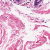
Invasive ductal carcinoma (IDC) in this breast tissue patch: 0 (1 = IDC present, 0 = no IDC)